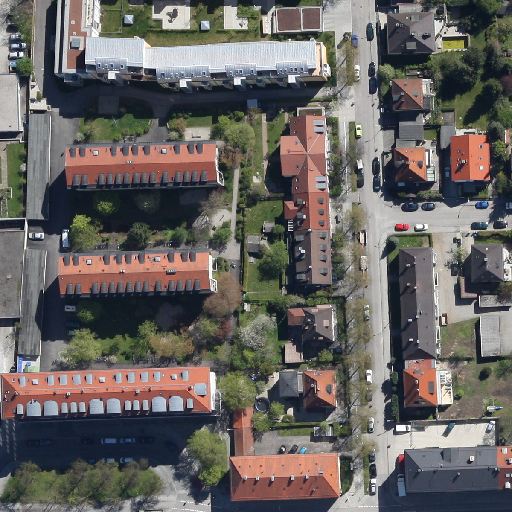
Referring expression: light-duty vehicle driving on the road